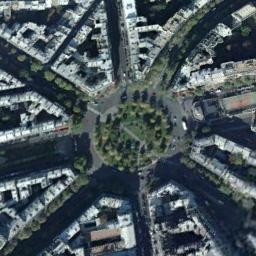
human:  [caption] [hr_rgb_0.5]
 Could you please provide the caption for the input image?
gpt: There are many bifurcation roads with many moving and waiting vehicles, And many neatly arranged tall buildings and some trees around the roundabout .

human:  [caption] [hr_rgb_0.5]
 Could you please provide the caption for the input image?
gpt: There are many buildings around the roundabout .

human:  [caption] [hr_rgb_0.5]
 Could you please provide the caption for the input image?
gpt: The roundabout with some exits and entrances is surrounded by lots of buildings and some trees are in the middle of the roundabout .

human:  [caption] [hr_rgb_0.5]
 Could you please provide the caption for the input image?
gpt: The roundabout is next to buildings and trees .

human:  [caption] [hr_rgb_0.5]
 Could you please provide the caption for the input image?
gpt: There are many white buildings around the roundabout .